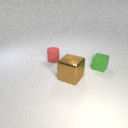
small red rubber cylinder to the left of small green rubber cube